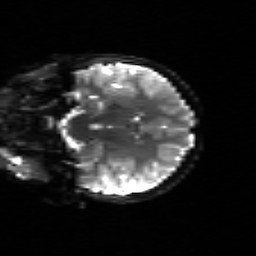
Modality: sbref
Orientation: coronal
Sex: female
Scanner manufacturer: siemens
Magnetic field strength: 3 T
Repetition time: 5 s
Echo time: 0.071 s